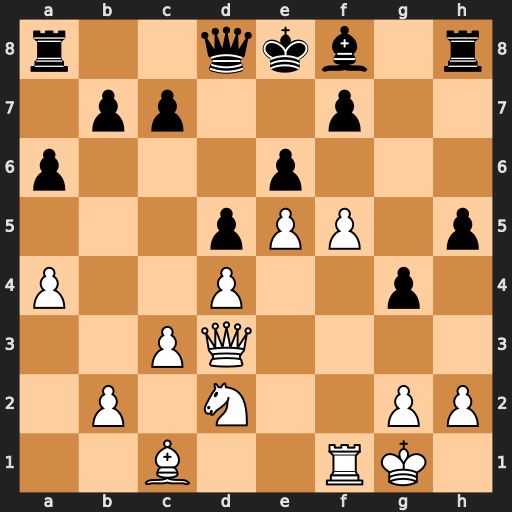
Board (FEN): r2qkb1r/1pp2p2/p3p3/3pPP1p/P2P2p1/2PQ4/1P1N2PP/2B2RK1
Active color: w
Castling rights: kq
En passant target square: -
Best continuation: fxe6 fxe6 Qg6+ Kd7 Rf7+ Kc8 Qxe6+